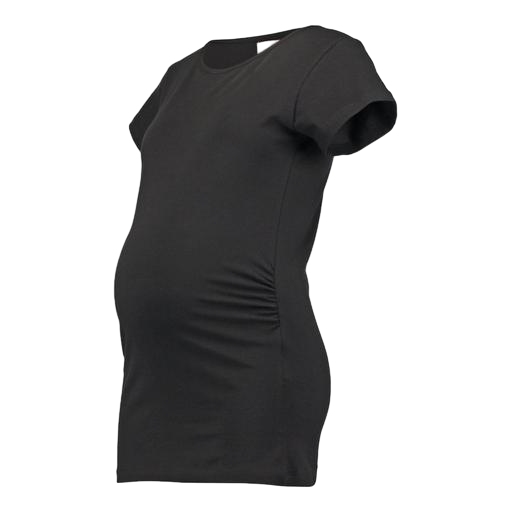
maternity black short sleeve, black softie maternity/nursing tee, black maternity vintage soft layering tee, white background